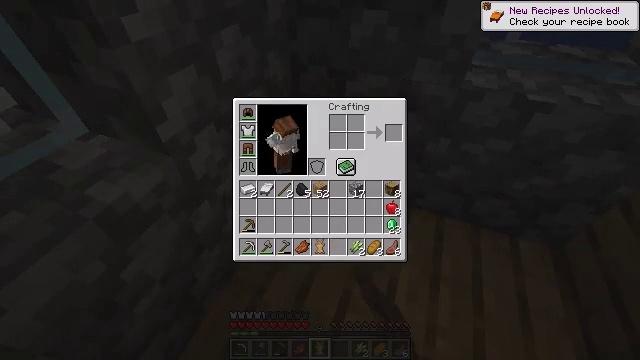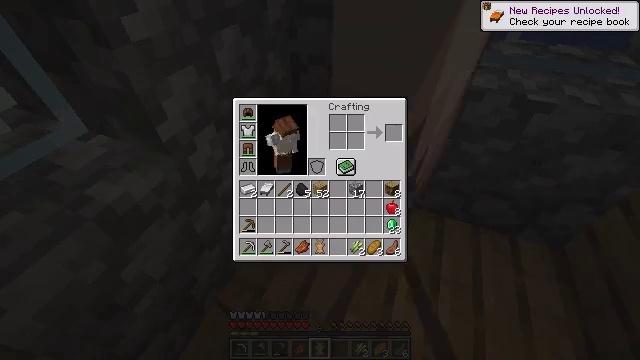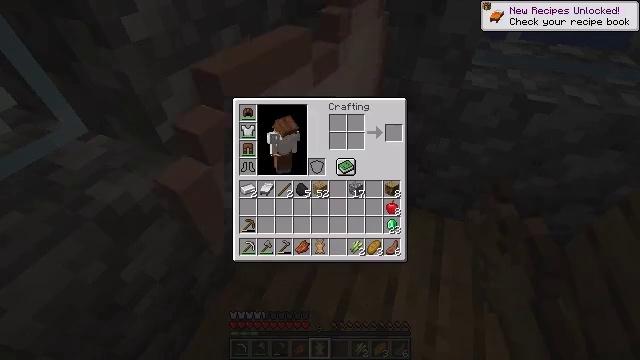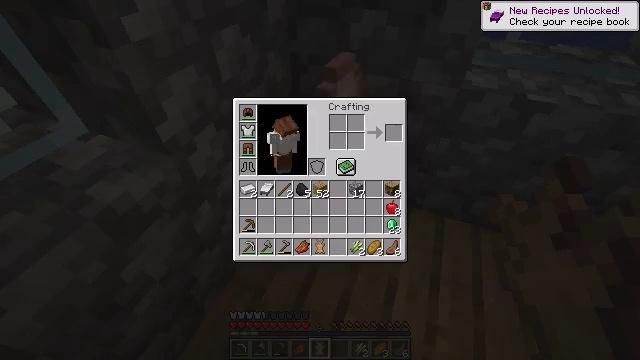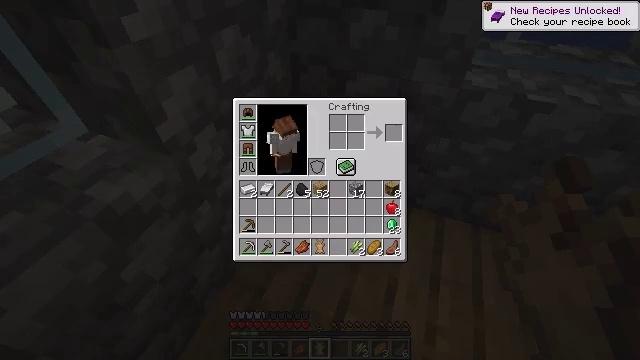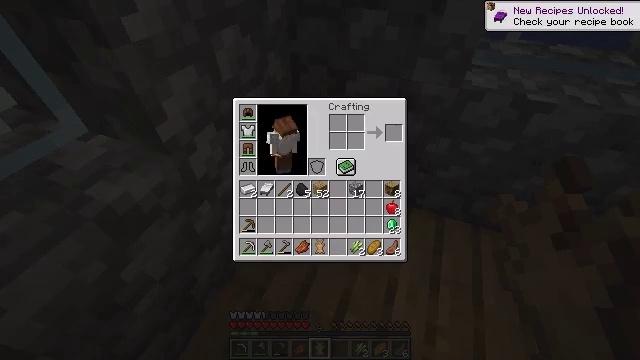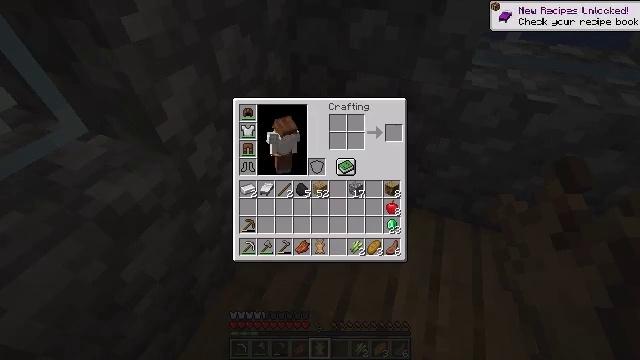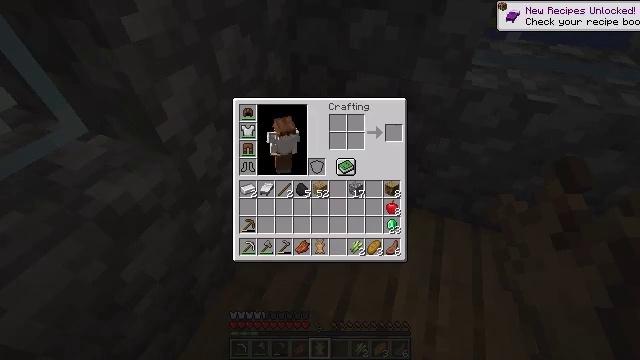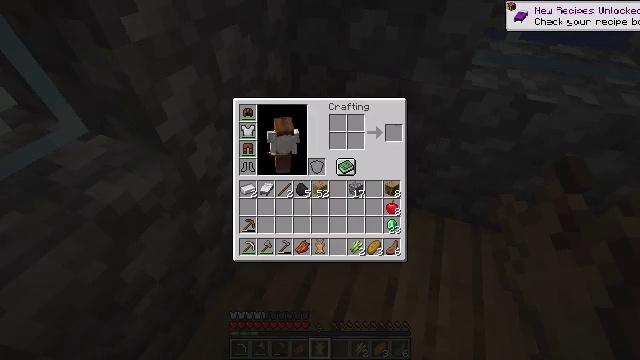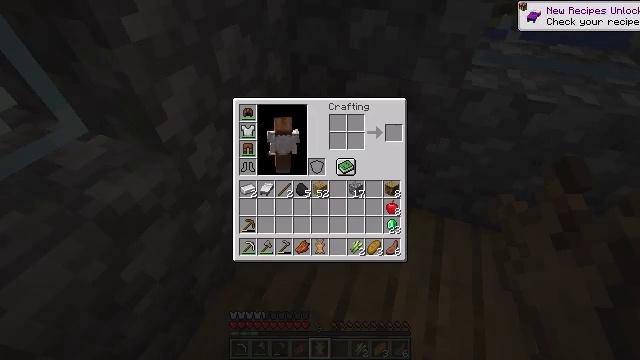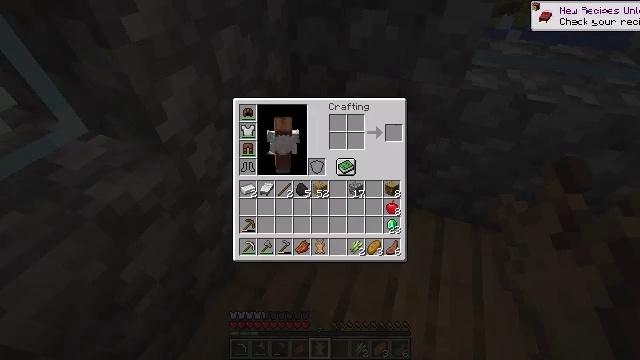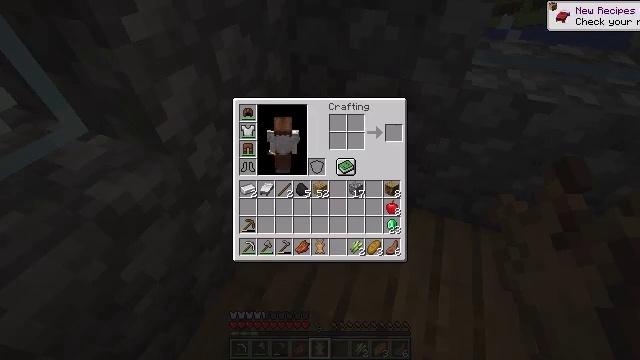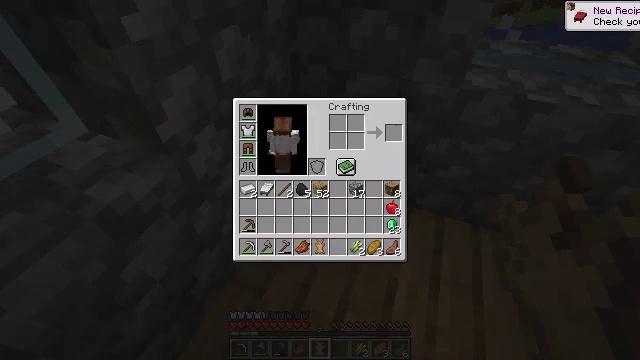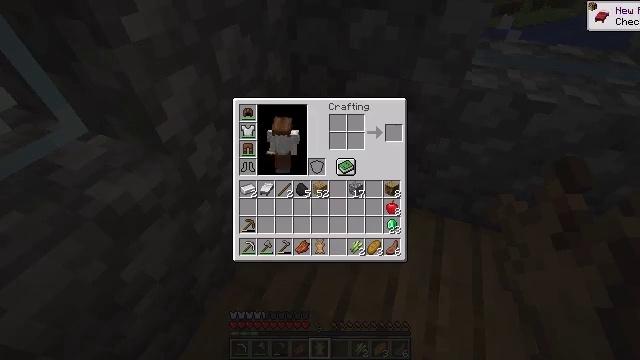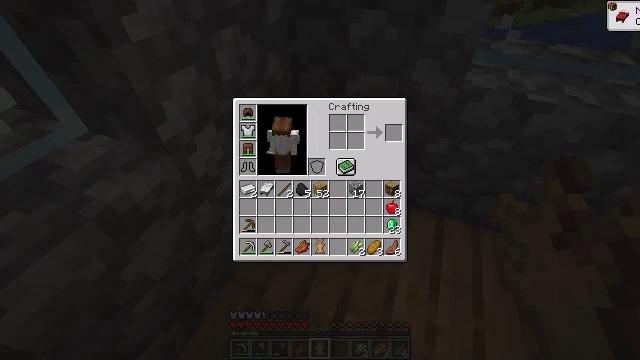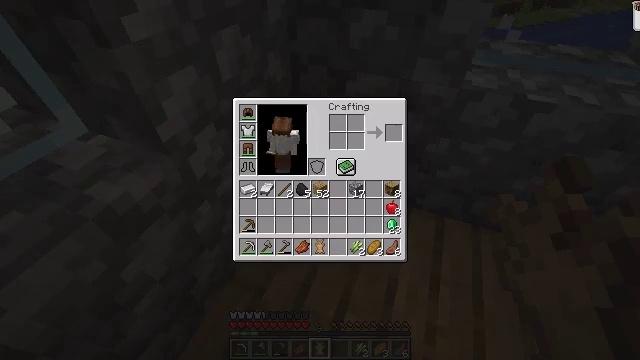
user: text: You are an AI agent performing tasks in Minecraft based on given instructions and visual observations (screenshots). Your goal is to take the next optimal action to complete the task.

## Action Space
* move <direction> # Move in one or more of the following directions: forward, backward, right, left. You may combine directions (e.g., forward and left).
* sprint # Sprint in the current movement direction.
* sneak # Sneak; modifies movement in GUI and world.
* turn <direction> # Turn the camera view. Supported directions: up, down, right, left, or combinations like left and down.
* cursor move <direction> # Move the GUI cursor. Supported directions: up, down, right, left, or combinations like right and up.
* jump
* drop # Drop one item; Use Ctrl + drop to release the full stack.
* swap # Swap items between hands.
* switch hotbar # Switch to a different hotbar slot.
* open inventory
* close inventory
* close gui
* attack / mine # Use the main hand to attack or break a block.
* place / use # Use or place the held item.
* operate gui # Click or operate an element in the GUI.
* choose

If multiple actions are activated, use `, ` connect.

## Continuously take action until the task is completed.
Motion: motion action
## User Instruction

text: Remove a rabbit hide from the inventory.
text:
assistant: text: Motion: open gui
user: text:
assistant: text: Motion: no_op
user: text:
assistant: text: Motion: no_op
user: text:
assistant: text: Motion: no_op
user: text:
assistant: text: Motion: no_op
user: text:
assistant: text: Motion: cursor move left
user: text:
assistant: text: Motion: move back, cursor move left
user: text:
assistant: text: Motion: move back
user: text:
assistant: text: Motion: move back
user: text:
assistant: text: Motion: move back
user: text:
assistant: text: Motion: move back
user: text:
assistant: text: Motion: move back
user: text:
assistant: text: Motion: move back
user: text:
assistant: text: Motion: no_op
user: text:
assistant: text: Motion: no_op
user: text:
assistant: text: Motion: no_op
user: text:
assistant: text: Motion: no_op
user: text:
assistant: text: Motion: no_op
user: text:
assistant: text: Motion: close gui
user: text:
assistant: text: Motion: turn left and up
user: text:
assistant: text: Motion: turn left and up
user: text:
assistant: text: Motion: turn left and up
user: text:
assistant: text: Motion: turn left
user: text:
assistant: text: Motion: move back
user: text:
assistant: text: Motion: move back, turn left and up
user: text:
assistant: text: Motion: move back, turn left and up
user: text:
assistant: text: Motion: move back, turn left and up
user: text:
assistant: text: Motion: move back, turn left and up
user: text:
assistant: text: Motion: move back, turn left and up
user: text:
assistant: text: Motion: move back and move right